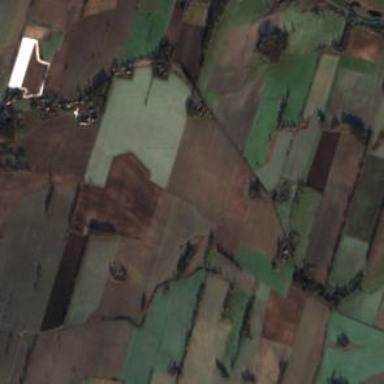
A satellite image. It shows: View of farmland.